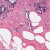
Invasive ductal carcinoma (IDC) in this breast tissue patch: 0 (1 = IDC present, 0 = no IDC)